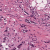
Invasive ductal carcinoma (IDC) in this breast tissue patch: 1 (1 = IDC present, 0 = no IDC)